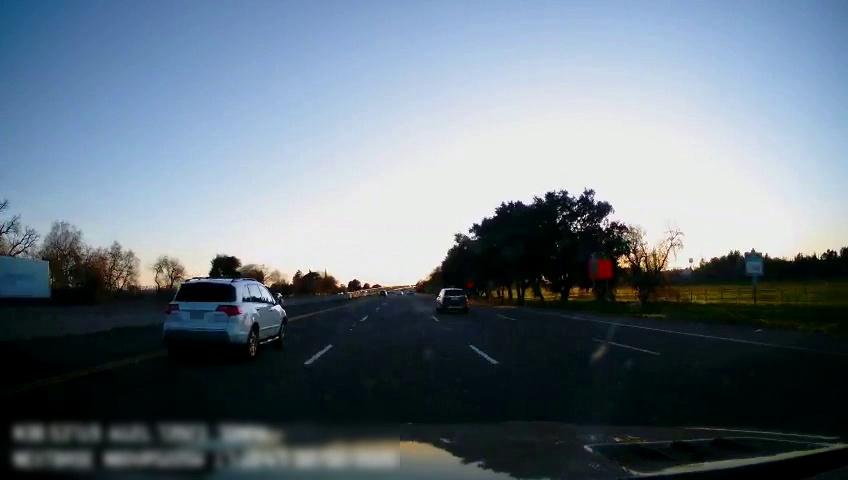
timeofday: Day
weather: Sunny
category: Drivable Space
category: Vehicles | SUV
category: Vehicles | Truck
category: Vehicles | SUV
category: Lanes | Alternate Lane
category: Lanes | Current Lane
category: Lanes | Current Lane
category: Lanes | Alternate Lane
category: Lanes | Alternate Lane
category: Traffic | Signs
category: Traffic | Signs